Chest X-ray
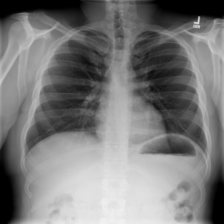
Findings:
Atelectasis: negative
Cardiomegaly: negative
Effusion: negative
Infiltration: negative
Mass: negative
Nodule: negative
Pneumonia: negative
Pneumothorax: negative
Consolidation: negative
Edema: negative
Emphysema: negative
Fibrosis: negative
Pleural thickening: negative
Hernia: negative